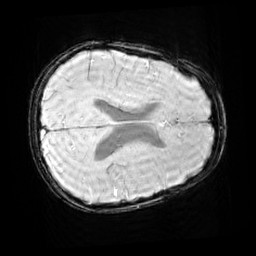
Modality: SWI
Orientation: axial
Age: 11
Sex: male
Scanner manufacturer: siemens
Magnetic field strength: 3 T
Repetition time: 0.027 s
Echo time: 0.02 s